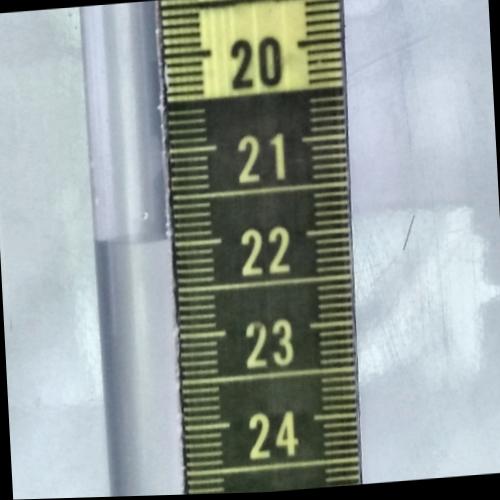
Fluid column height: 21.9 cm